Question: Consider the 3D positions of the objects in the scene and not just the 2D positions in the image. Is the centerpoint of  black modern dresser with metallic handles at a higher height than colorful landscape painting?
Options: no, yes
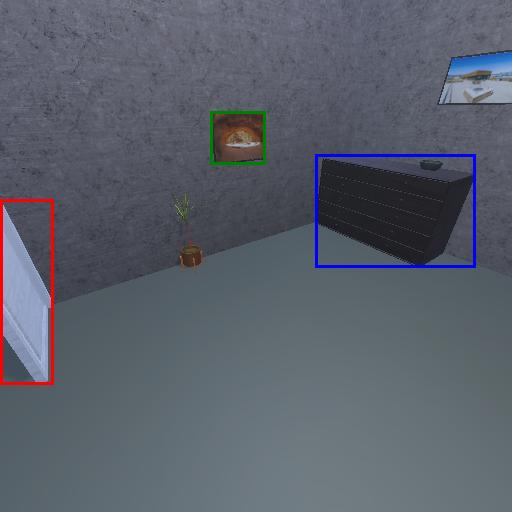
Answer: no